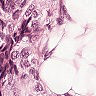
Metastatic tissue present: yes